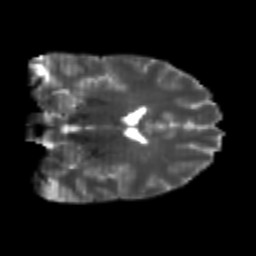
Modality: T2w
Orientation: coronal
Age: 23
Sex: male
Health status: healthy
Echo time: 0.074 s